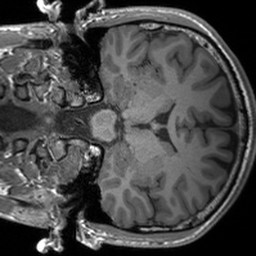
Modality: T1w
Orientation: coronal
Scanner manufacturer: siemens
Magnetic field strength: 3 T
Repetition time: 1.54 s
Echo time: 0.00234 s